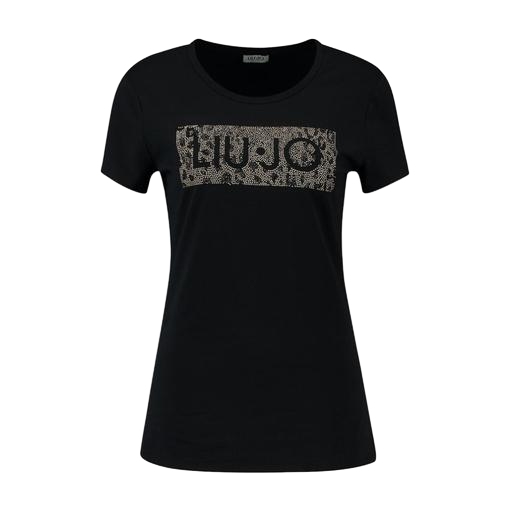
black bisou t-shirt, black woman's tee, black geo-print t-shirt only macy, white background